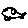
Label: car